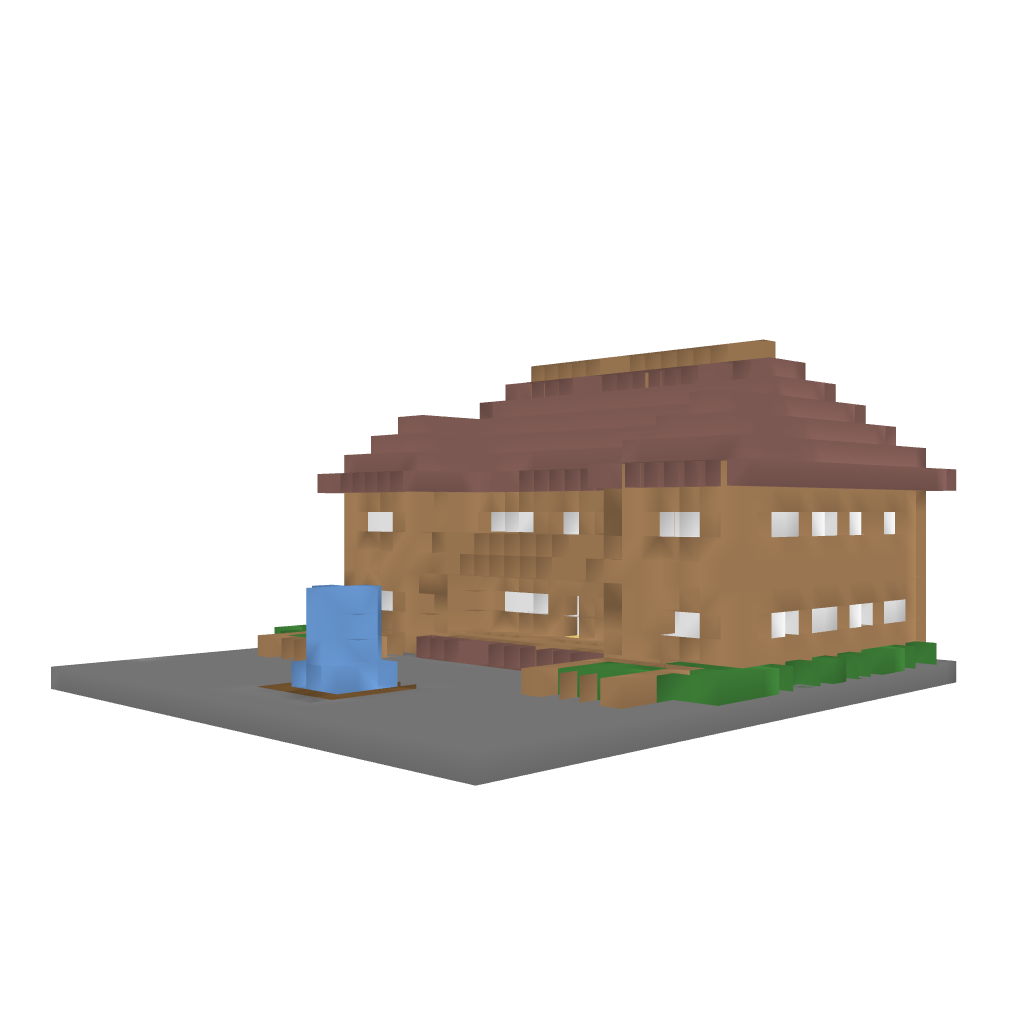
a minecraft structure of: Wooden Mansion high quality